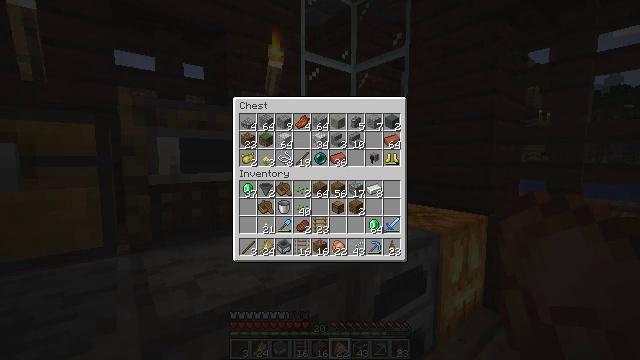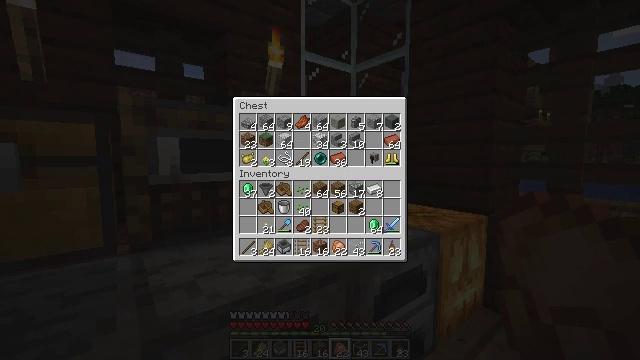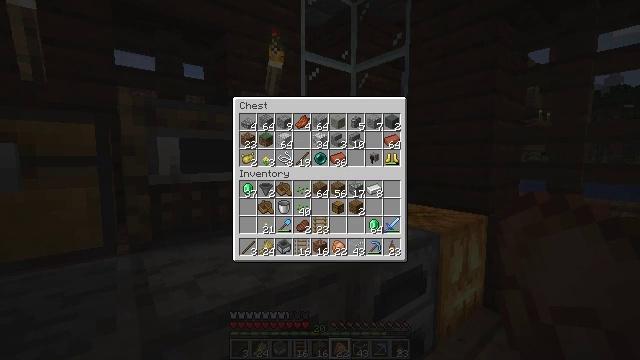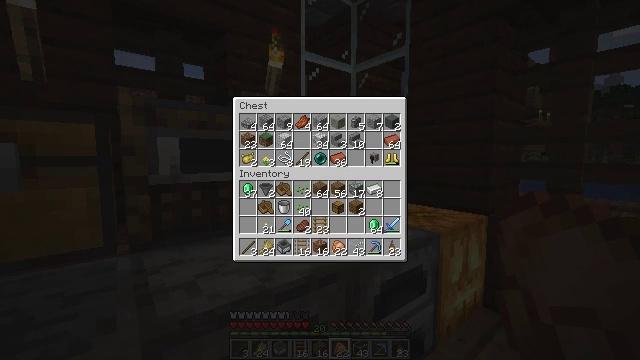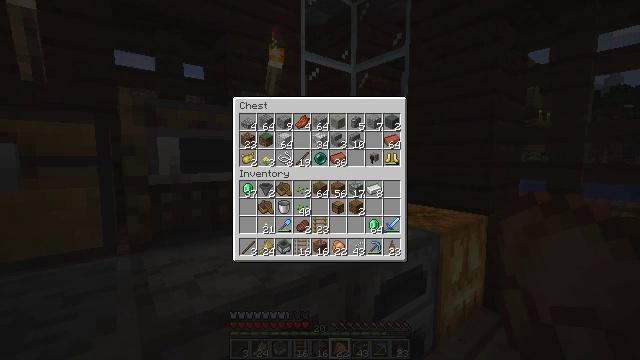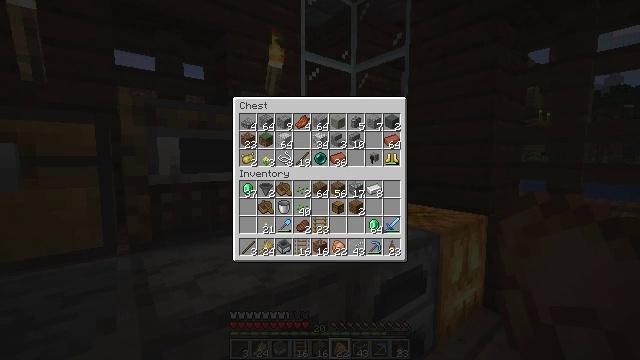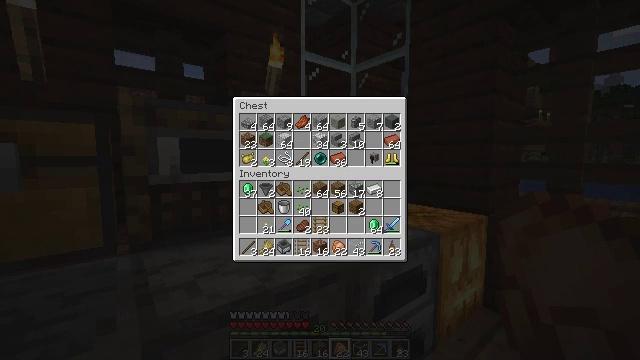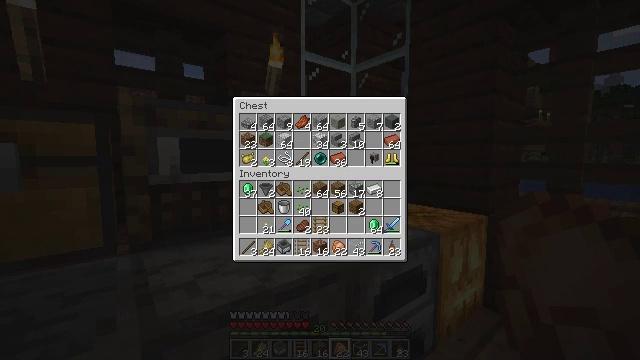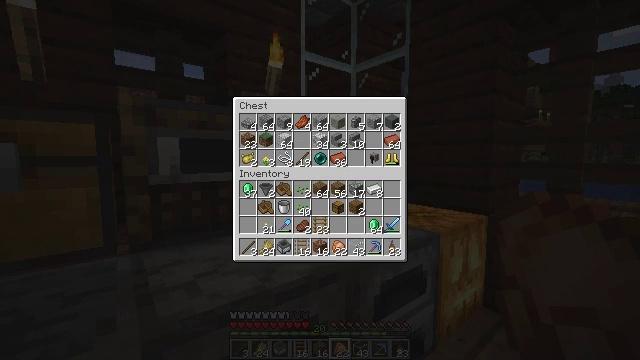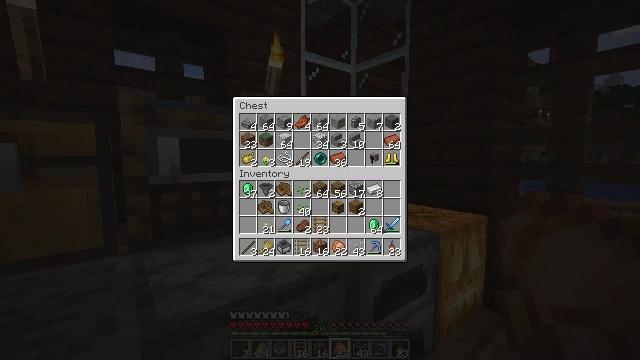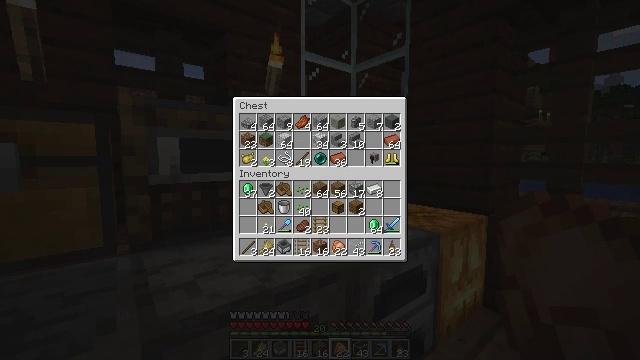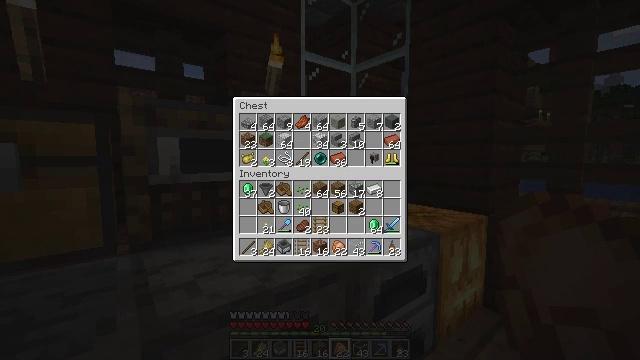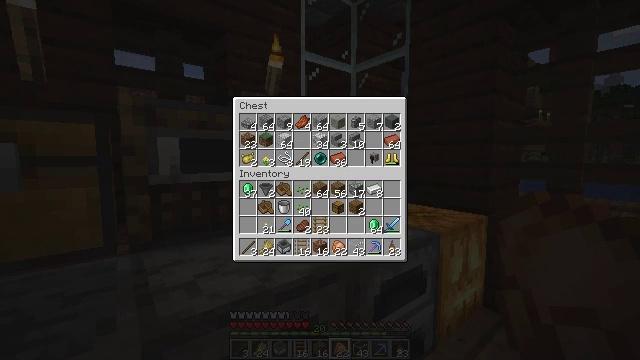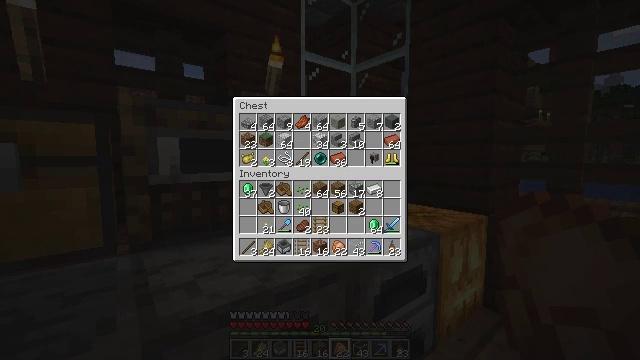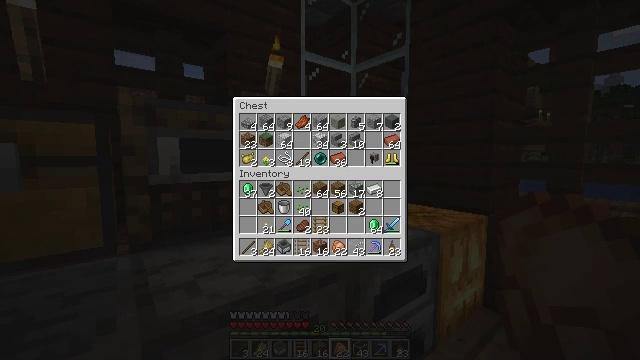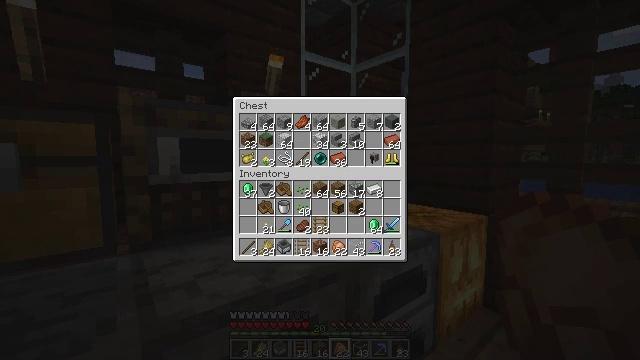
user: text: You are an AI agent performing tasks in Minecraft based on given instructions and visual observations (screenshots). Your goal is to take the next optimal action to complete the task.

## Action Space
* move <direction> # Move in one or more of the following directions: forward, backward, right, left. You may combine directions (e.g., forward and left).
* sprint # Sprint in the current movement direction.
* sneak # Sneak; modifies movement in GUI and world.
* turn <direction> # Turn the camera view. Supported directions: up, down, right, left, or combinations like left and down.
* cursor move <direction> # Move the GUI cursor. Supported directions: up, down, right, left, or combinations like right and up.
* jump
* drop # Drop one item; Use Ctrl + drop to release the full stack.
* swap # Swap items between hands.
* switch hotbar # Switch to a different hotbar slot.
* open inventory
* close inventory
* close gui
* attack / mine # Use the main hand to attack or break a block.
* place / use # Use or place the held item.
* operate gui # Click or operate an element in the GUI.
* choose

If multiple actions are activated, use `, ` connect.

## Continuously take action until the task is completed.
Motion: motion action
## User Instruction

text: Put the necessary items in the crafting grid to make an observer.
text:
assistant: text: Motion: no_op
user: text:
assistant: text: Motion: no_op
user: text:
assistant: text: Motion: no_op
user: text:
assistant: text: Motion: no_op
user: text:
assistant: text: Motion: no_op
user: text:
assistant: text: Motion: no_op
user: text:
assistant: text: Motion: no_op
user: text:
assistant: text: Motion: no_op
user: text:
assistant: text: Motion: no_op
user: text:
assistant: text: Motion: no_op
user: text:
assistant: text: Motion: no_op
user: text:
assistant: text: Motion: no_op
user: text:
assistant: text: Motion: no_op
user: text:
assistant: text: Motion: no_op
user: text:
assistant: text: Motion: no_op
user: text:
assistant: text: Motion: no_op
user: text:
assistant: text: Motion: no_op
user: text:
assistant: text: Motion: no_op
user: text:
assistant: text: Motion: no_op
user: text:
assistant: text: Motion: no_op
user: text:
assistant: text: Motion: no_op
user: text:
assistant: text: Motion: no_op
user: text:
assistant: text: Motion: no_op
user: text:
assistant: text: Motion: no_op
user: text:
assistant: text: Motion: no_op
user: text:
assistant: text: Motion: no_op
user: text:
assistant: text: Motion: no_op
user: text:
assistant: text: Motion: no_op
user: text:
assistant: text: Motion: no_op
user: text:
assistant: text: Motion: no_op